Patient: sex M, age 34
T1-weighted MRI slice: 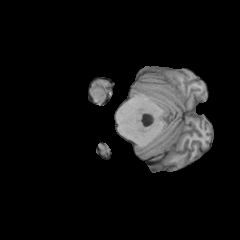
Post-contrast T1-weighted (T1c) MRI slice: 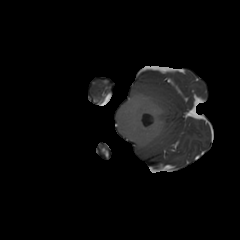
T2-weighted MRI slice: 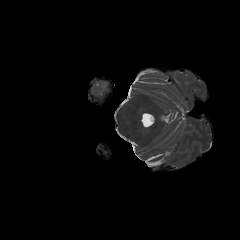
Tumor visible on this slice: no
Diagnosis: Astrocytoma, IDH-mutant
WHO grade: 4